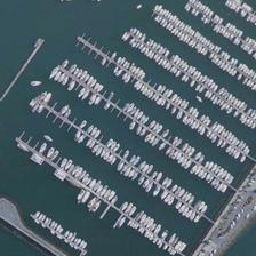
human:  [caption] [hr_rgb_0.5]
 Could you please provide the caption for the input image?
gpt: There are many ships near the port.

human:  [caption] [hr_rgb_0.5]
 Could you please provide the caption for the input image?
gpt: The closure to the harbor is many kinds of ships.

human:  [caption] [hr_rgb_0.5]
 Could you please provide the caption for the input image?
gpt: port closure are many types of ships.

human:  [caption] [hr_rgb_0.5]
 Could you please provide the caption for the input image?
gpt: There are many kinds of ships near the port.

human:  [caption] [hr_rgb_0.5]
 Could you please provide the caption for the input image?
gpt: Closing the Port there are many kinds of ships.